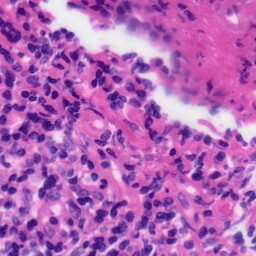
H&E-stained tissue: Tonsil